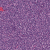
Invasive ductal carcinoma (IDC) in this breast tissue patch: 1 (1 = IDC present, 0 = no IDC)